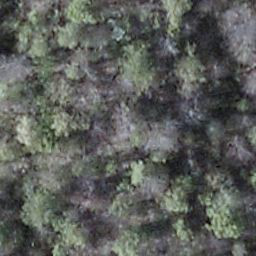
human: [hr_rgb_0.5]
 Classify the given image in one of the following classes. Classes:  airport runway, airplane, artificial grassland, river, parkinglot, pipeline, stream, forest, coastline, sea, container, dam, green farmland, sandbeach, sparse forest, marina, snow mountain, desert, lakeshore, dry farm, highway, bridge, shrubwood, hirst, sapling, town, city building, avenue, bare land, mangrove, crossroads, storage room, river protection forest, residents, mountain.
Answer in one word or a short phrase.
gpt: shrubwood